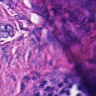
Metastatic tissue present: yes